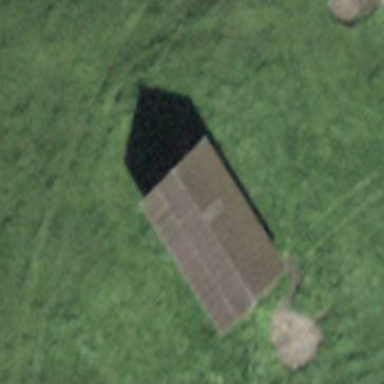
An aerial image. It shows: Farm auxiliary building.